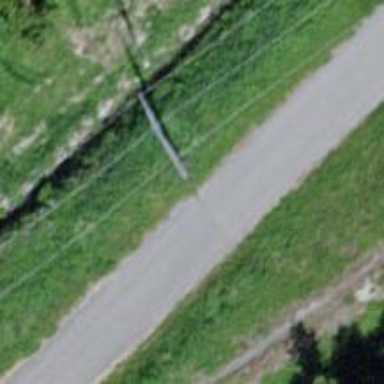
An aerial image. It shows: Concrete power pole with straight line management.